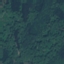
Land use / land cover class: Forest